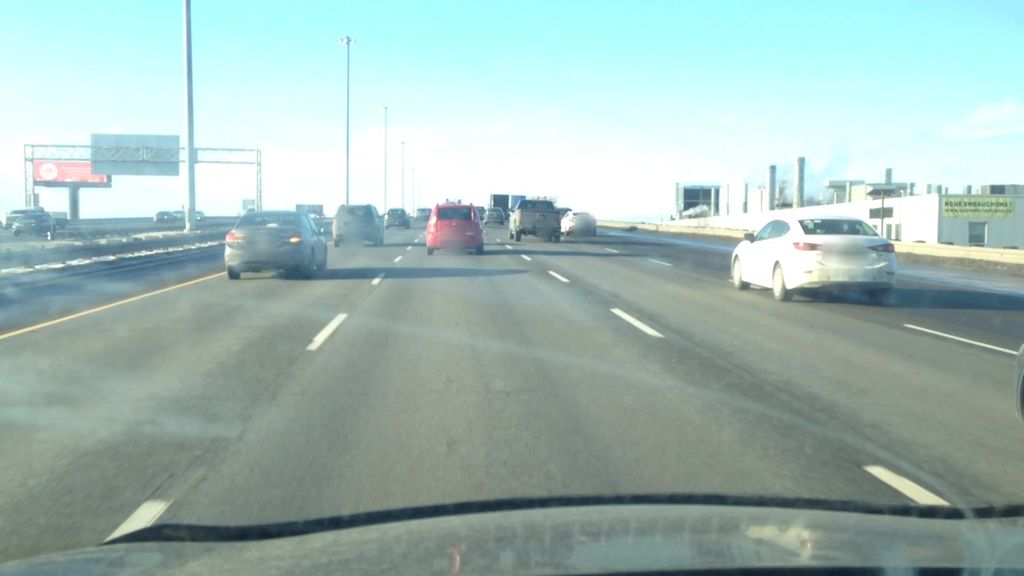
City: montreal